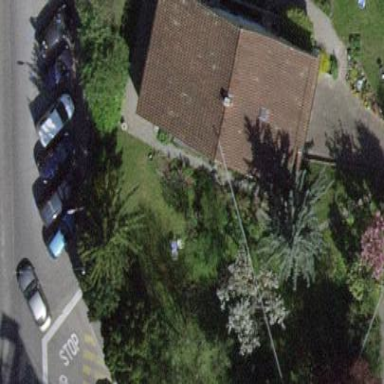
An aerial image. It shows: Semidetached house.